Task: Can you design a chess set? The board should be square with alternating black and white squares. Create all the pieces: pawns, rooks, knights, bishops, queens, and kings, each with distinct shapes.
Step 5234:
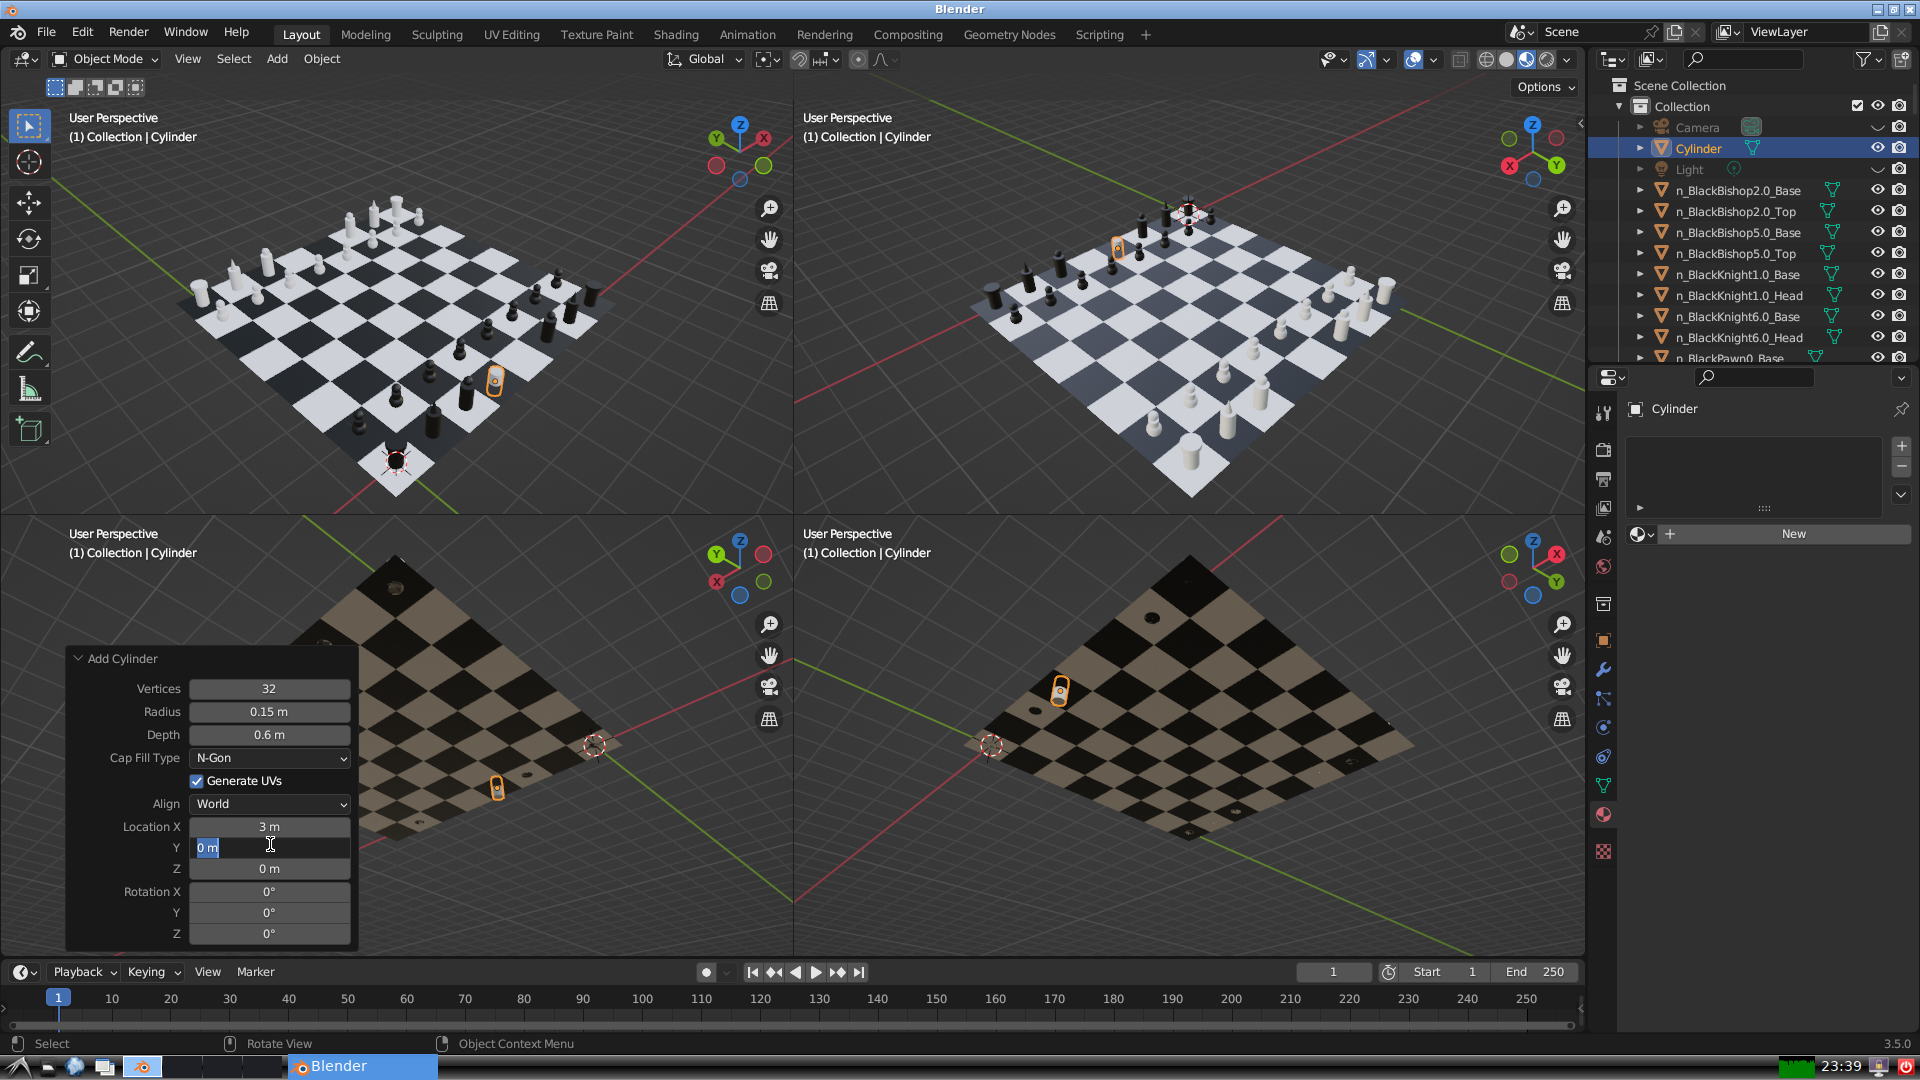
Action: input_text: 0.0